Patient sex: M
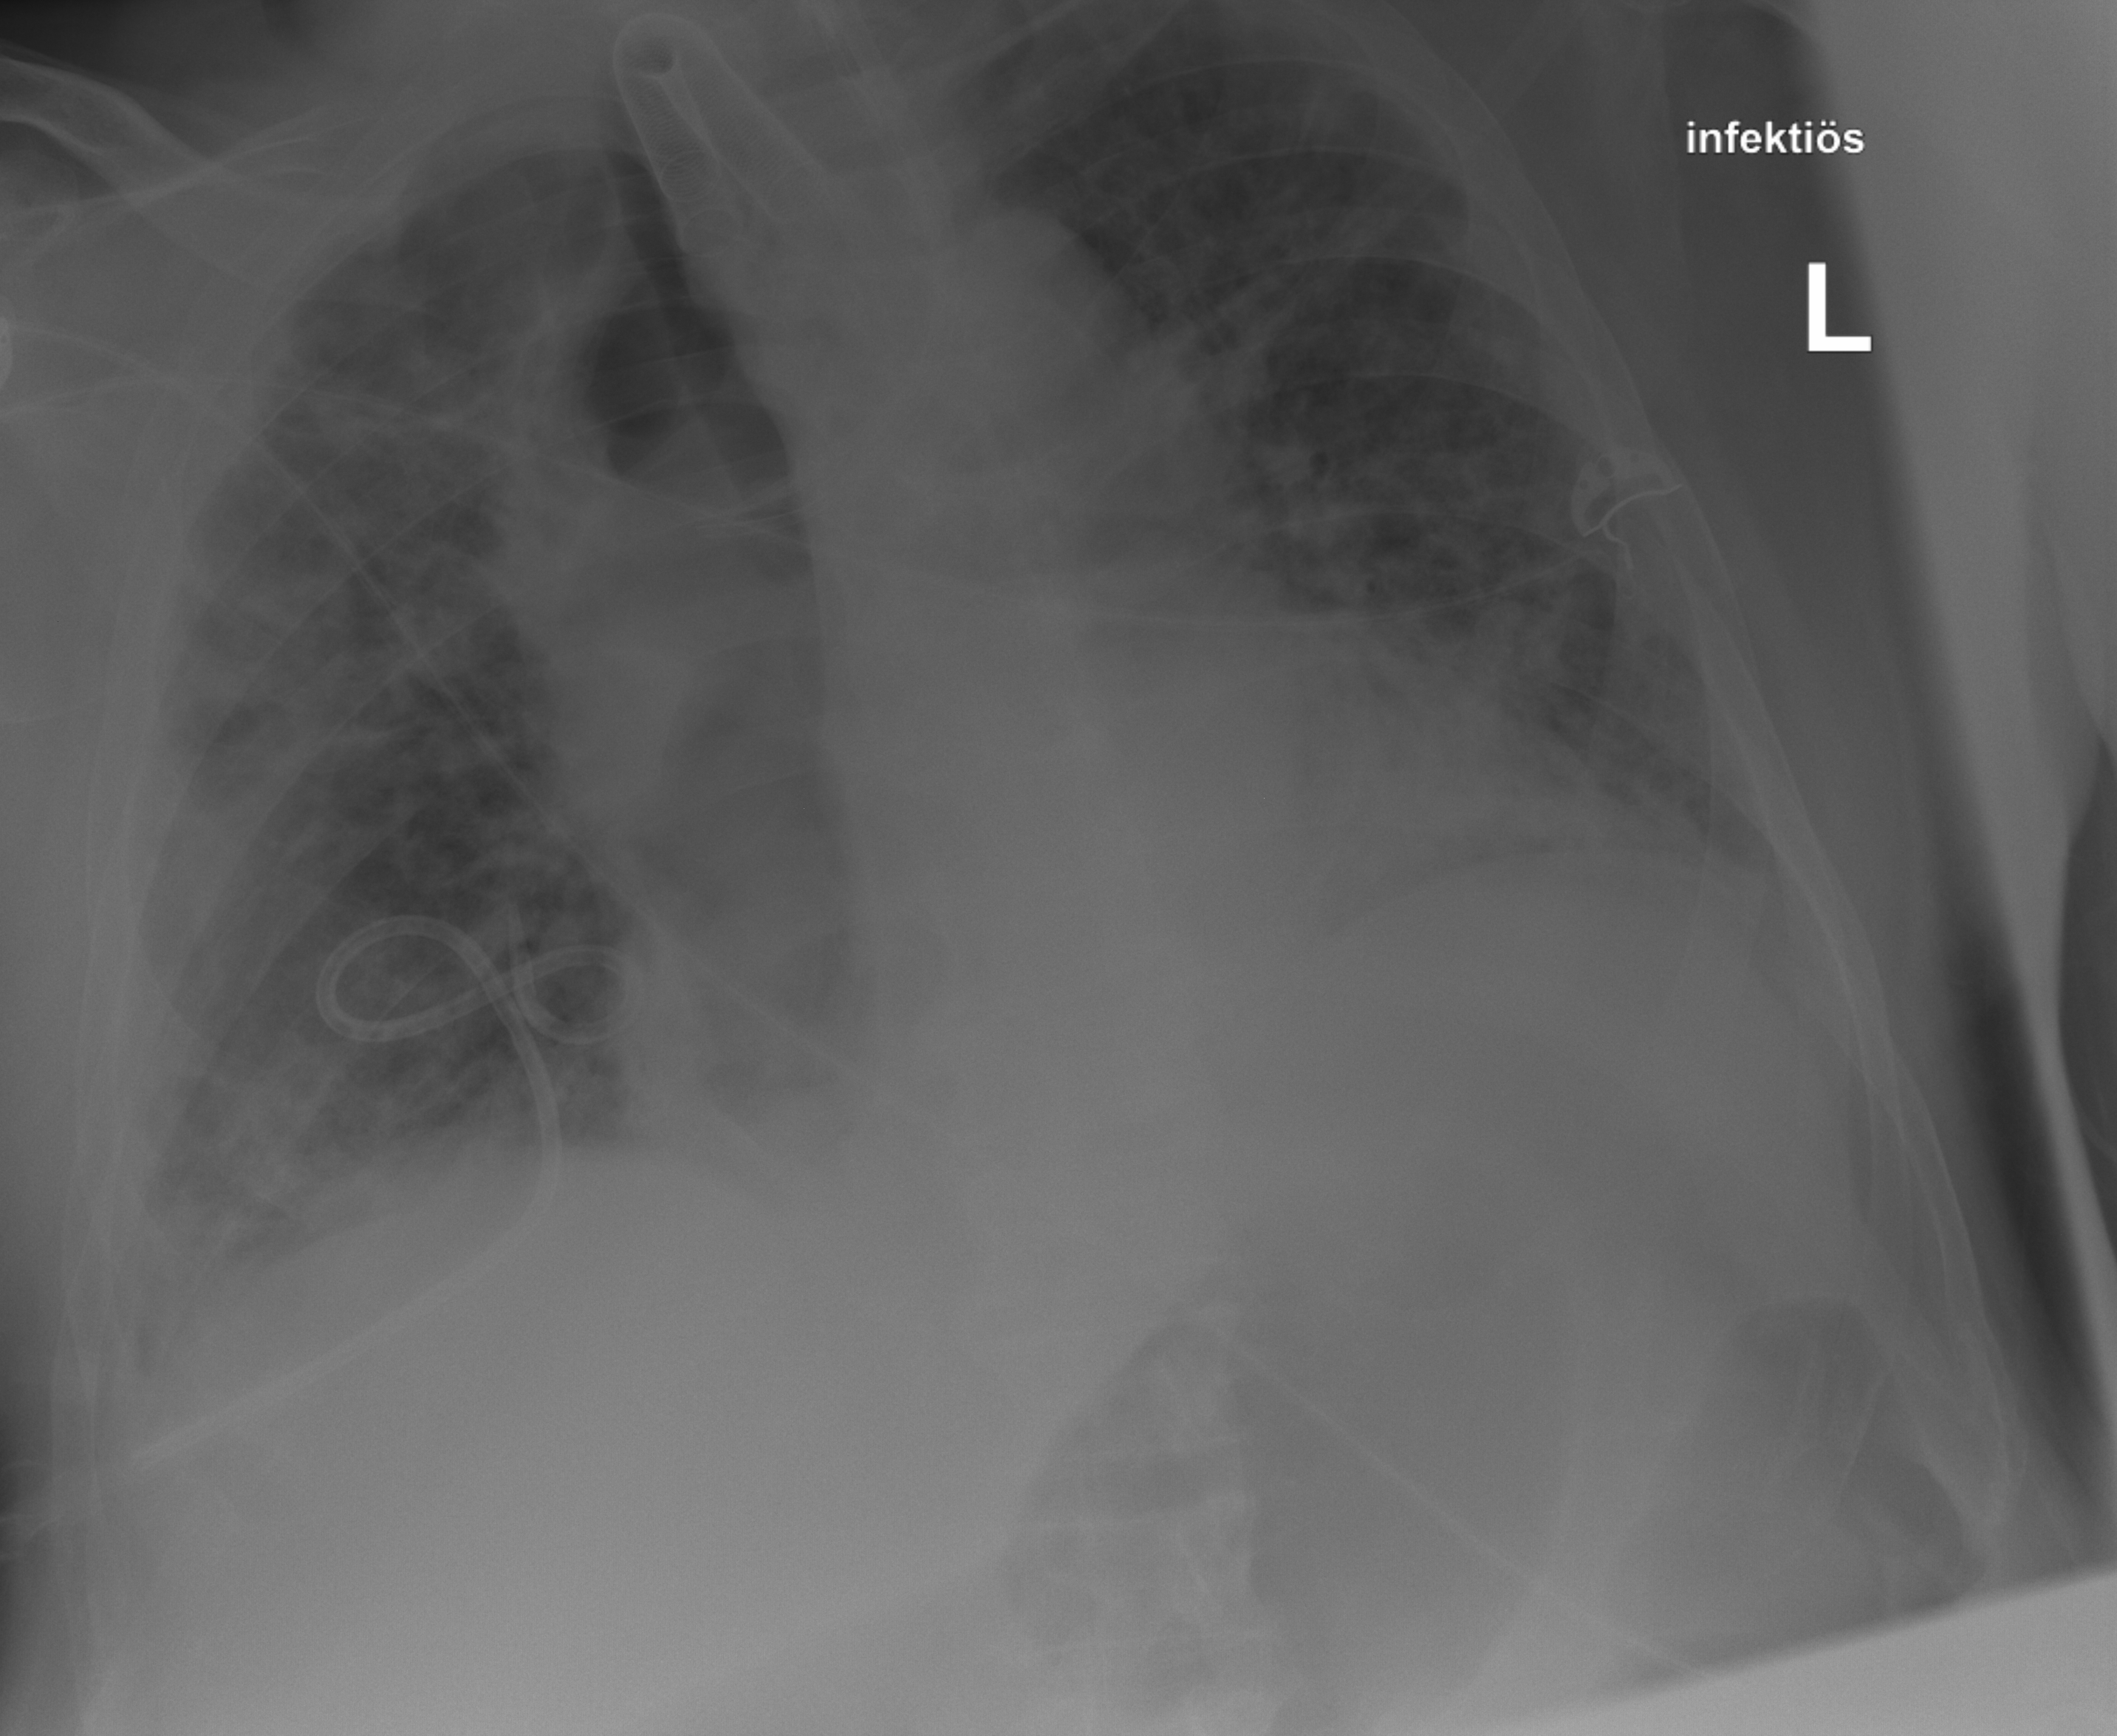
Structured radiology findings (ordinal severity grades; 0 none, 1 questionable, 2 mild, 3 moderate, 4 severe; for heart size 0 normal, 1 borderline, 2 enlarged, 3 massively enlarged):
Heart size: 2
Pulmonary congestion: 2
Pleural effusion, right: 2
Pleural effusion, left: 2
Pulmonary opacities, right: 3
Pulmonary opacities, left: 2
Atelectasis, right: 2
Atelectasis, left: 0